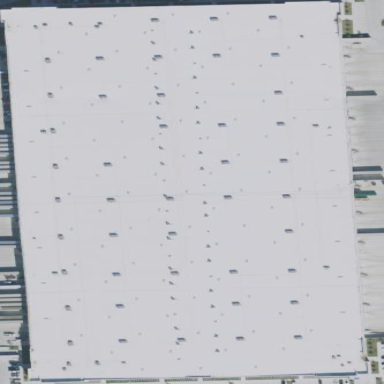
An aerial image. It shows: Warehouse.